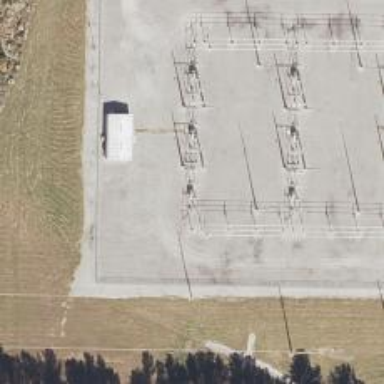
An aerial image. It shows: Switch for power supply.